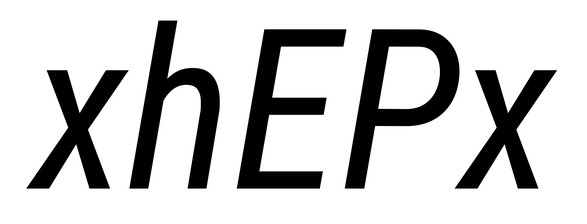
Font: Roboto-Italic_Condensed_Italic